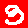
Digit: 3